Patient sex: M
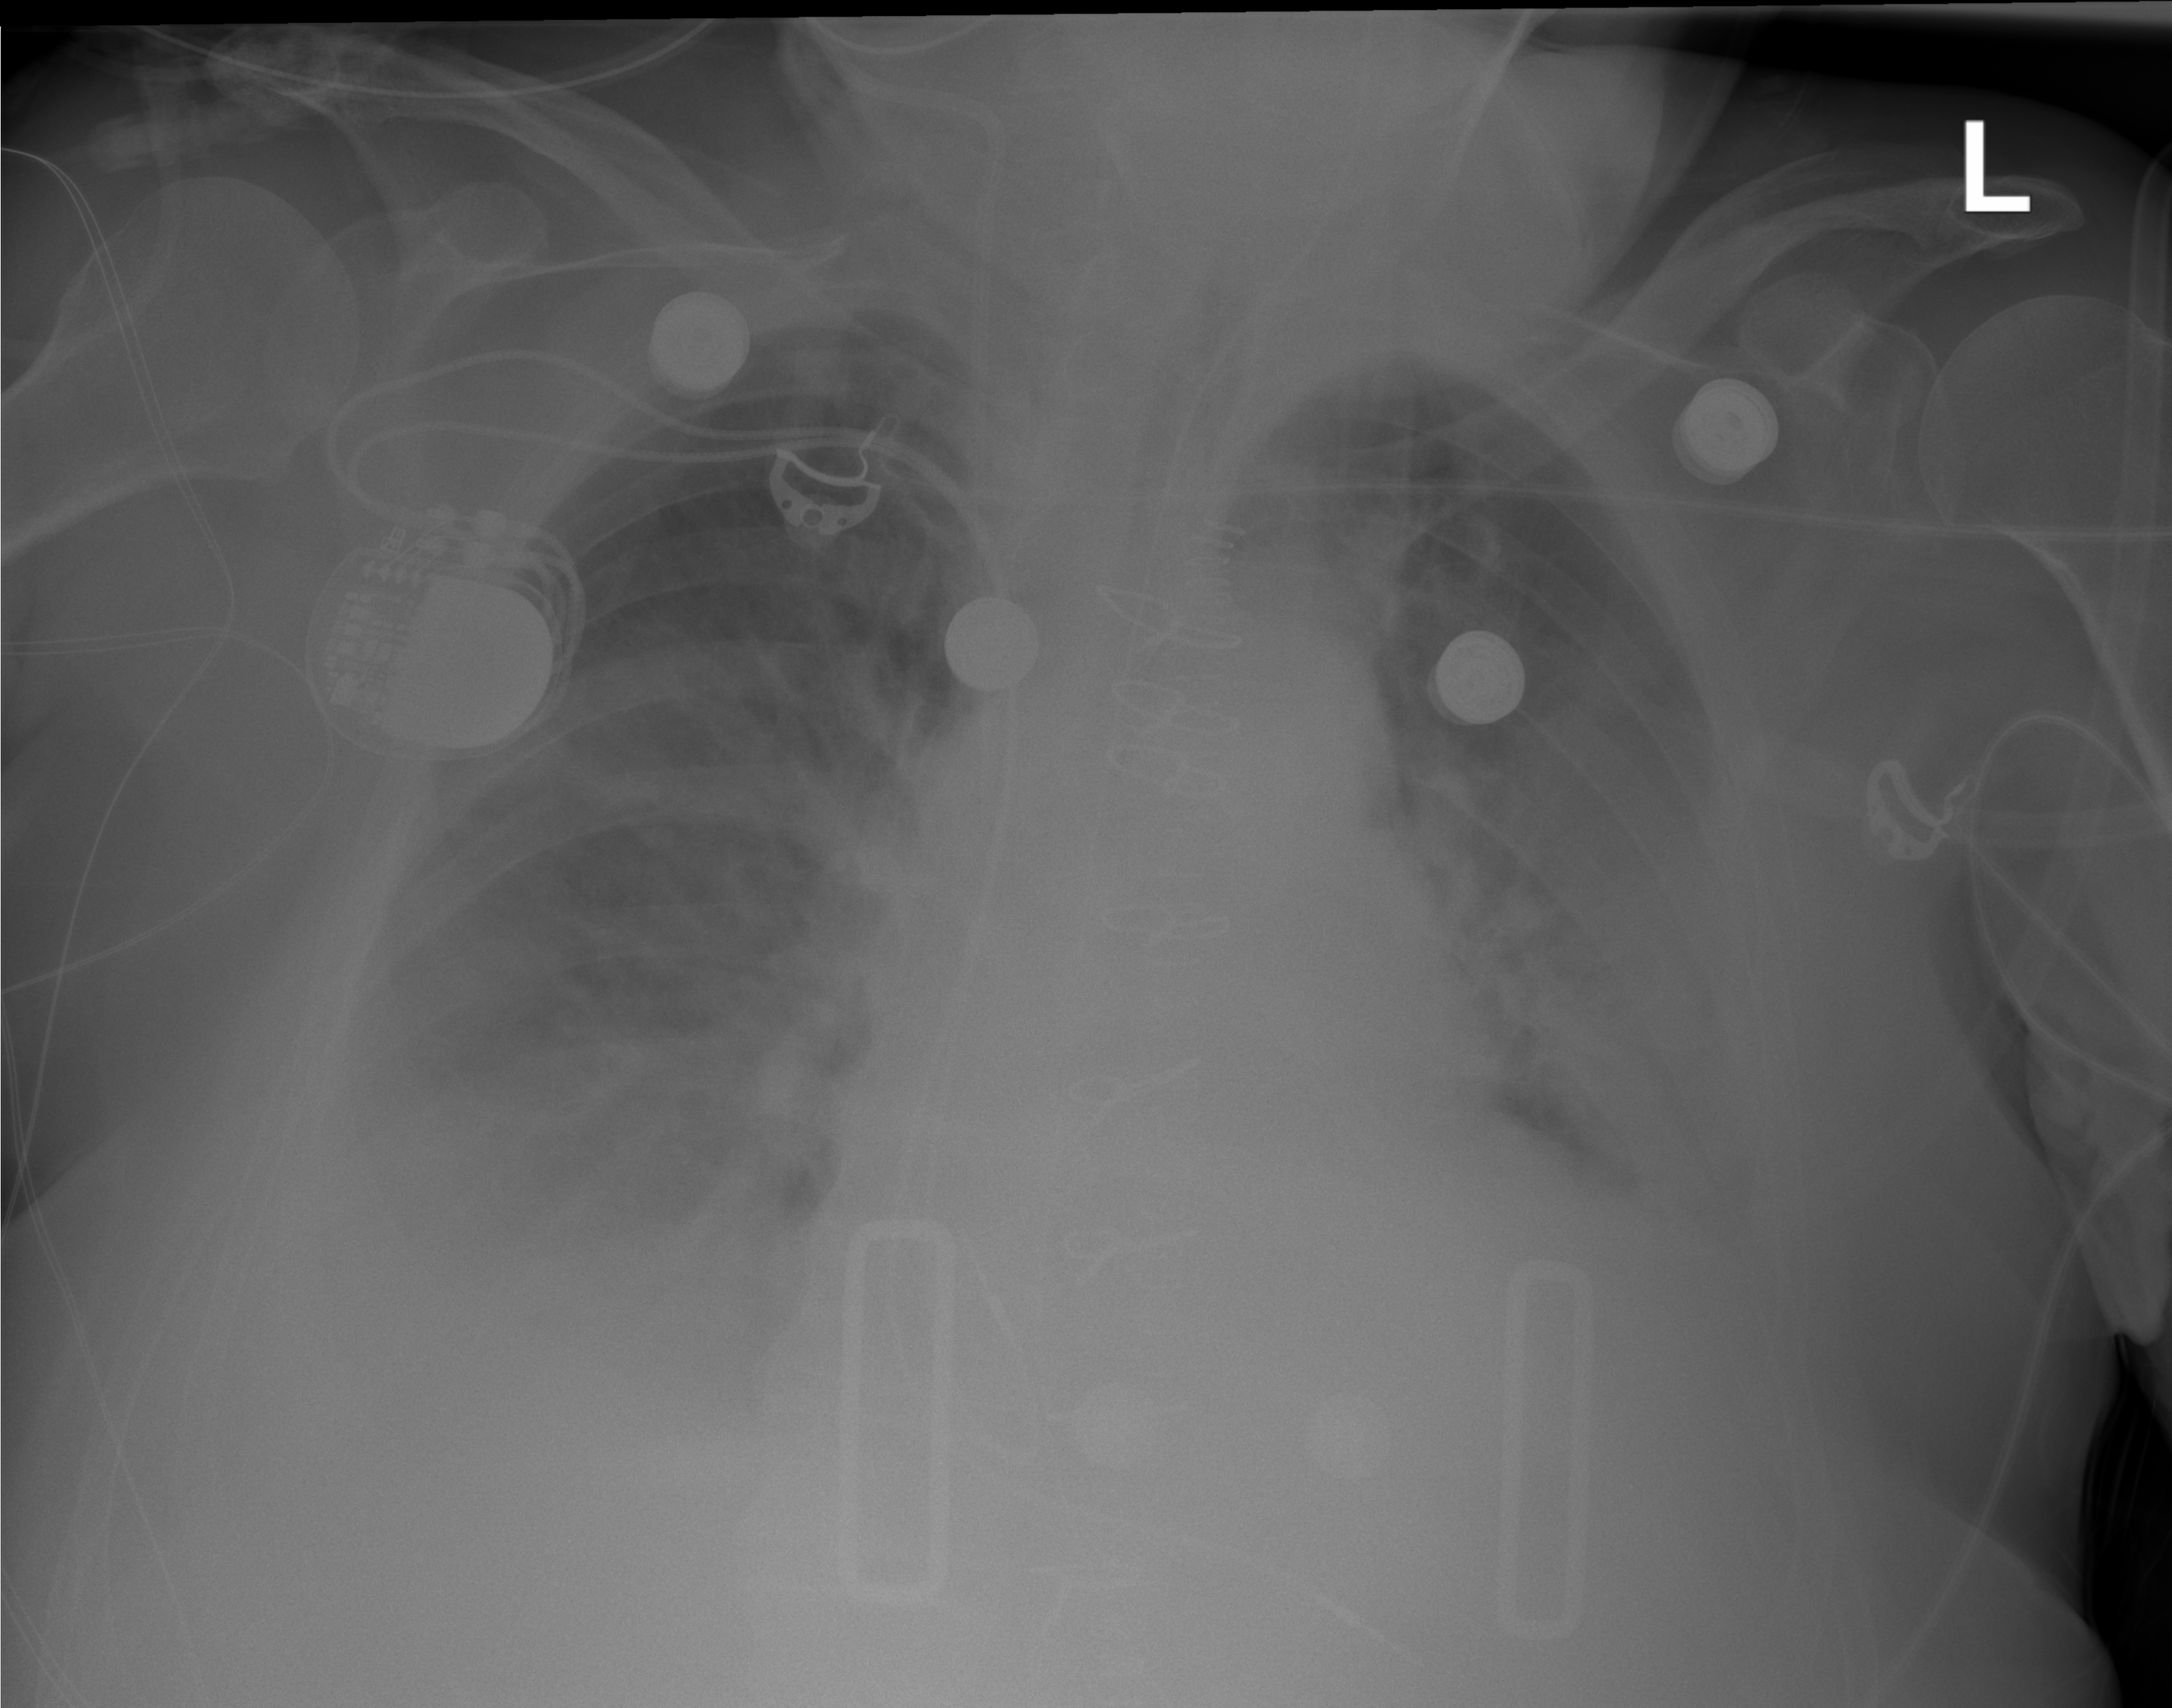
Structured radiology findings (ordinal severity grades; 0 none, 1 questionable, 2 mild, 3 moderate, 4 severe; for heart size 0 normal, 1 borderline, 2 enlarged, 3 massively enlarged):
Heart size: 2
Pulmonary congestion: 0
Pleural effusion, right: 2
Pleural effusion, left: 3
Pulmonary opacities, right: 0
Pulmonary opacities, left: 0
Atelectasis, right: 2
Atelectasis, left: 0